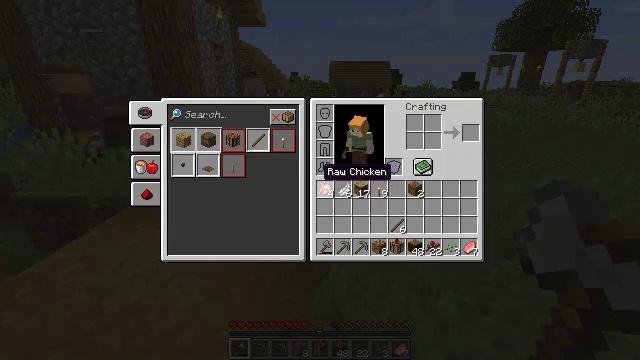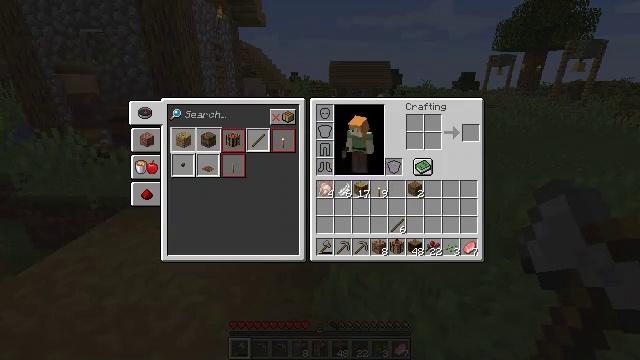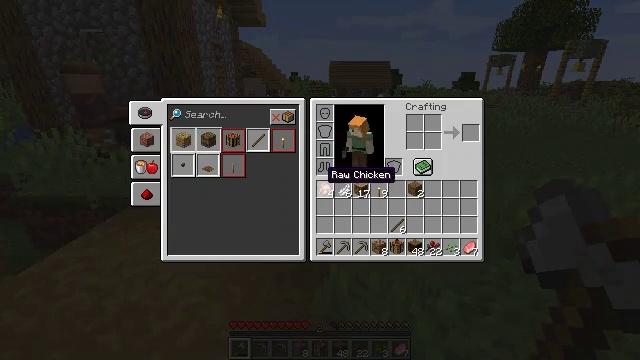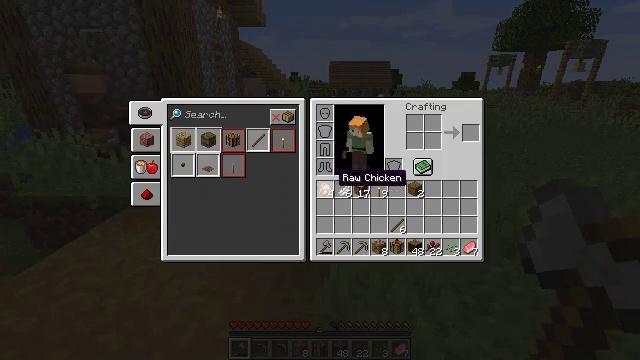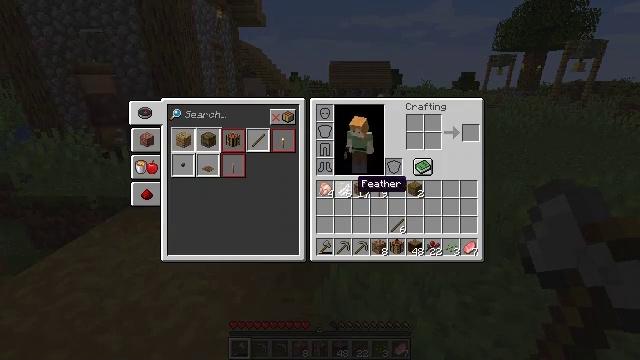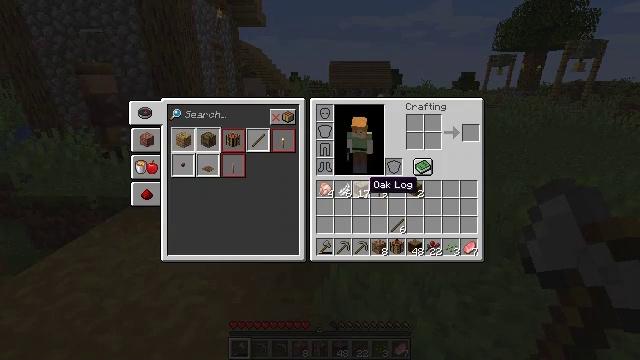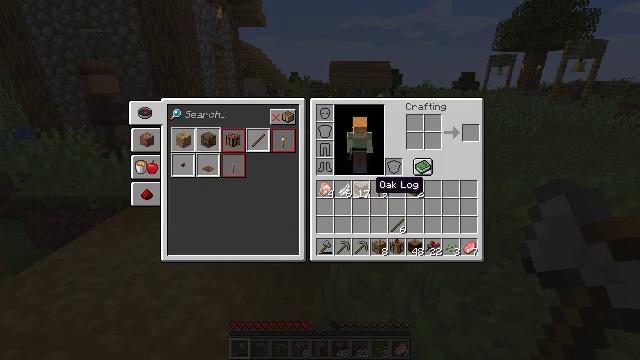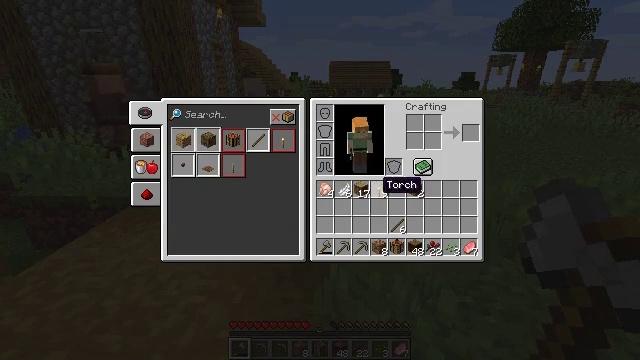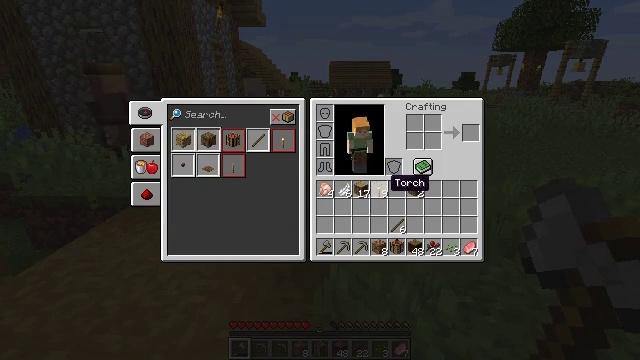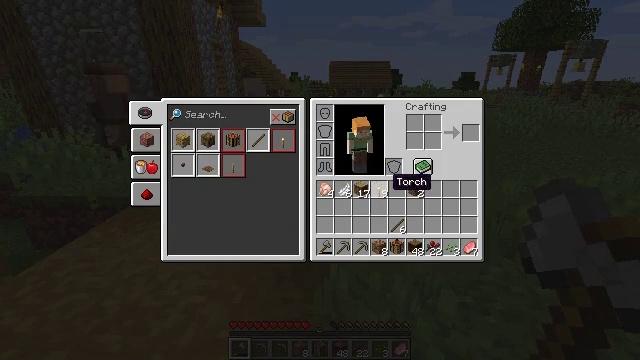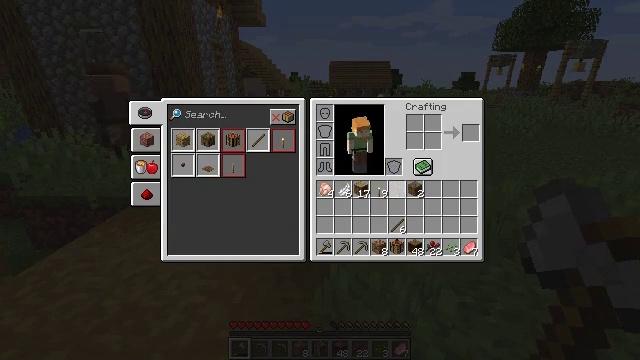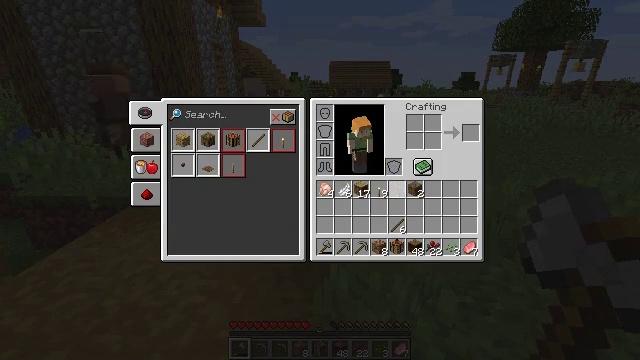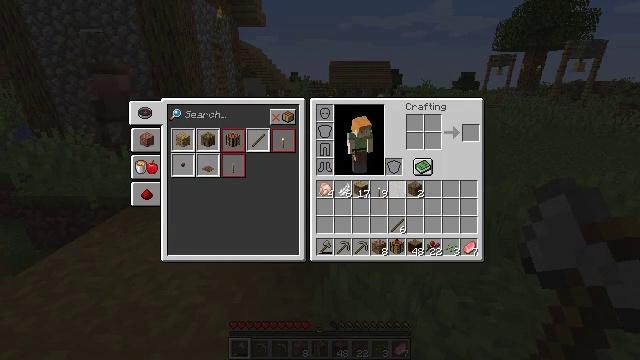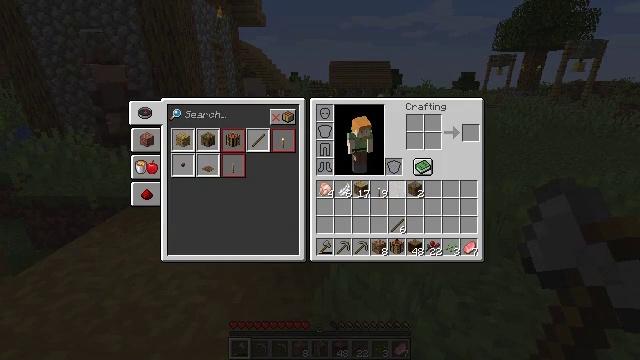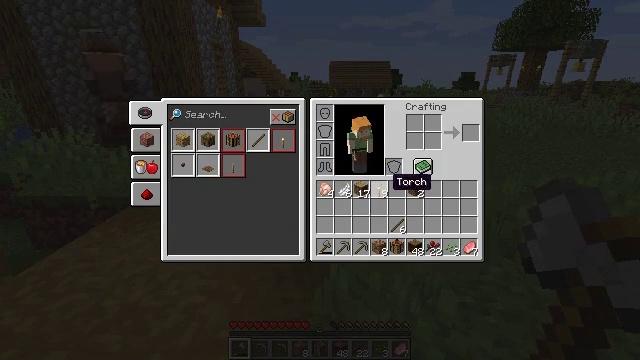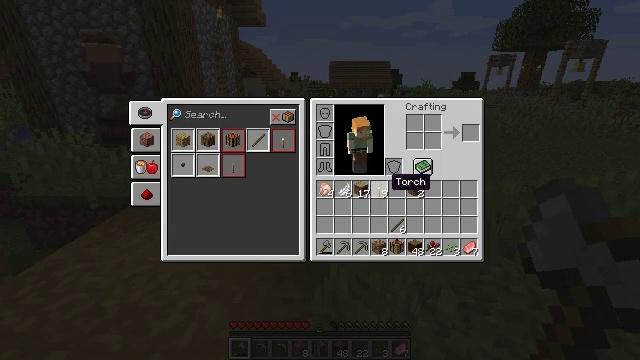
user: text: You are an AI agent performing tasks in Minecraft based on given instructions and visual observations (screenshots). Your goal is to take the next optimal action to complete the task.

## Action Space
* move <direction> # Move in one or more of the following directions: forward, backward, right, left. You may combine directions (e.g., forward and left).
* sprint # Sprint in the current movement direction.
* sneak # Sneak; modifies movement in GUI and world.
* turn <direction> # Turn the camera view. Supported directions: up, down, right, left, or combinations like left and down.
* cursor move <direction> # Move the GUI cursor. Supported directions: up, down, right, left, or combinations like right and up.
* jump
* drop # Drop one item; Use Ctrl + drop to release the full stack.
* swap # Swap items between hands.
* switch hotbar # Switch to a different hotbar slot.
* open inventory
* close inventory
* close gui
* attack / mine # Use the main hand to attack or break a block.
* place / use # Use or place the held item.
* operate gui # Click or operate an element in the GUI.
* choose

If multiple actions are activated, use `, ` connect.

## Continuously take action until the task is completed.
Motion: motion action
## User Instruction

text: Retrieve the barrel for inventory use.
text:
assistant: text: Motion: no_op
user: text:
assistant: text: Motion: no_op
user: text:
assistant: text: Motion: cursor move right
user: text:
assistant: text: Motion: cursor move right
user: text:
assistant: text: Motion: cursor move right
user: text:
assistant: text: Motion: no_op
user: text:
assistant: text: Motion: cursor move right
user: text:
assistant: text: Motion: cursor move right
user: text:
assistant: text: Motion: no_op
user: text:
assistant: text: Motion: cursor move right
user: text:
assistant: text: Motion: operate gui
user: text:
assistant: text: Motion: operate gui
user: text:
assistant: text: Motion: no_op
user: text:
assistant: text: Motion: no_op
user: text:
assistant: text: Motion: no_op
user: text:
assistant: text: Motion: no_op
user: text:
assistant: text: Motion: no_op
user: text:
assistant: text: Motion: operate gui
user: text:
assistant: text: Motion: operate gui
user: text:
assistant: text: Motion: cursor move up
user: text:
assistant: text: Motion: no_op
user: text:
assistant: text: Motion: no_op
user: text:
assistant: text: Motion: operate gui
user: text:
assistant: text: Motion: operate gui
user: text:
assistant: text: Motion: operate gui
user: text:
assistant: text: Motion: no_op
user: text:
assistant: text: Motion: no_op
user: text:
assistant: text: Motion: close inventory
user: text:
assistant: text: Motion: close inventory
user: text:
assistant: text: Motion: no_op